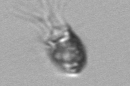
Label: Balanion